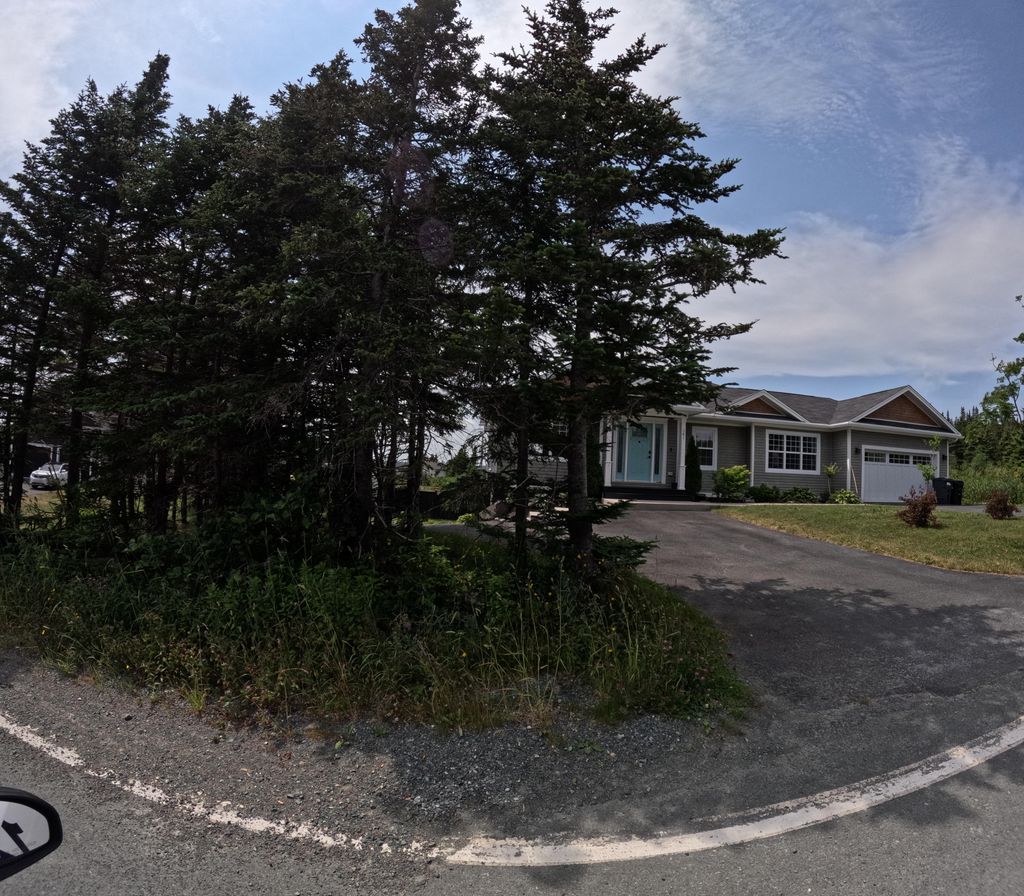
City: st_johns